Question: I am trying to extract few fields from an event log using rex command and display the fields in a tabular format.
This is my log:
'LOG_LEVEL="INFO" MESSAGE="Type_of_Call = Sample Call LOB = F Date/Time_Stamp = 2022-10-10T21:10:53.900129 Policy_Number = 12-AB-1234-5 Requester_Id = A1231301 Last_Name = SAMPLE State = IL City = Chicago Zip 12345" APPLICATION_VERSION="appVersion_IS_UNDEFINED"'
Fields that I want to extract are: Type_of_Call, LOB, Date/Time_Stamp, Policy_Number, Requester_Id, Last_Name, State, City, Zip
This is my splunk rex command:
'''
rex field=_raw "Type_of_Call\s*=\s*(?<Type_Of_Call>\w+)\s+Call\s+LOB\s*=\s*(?<LOB>\w+)\s+Date/Time_Stamp\s*=\s*(?<Date_Time_Stamp>[0-9TZ.:-]+)\s+Policy_Number\s*=\s*(?<Policy_Number>[\w-]+)\s+Requestor_Id\s*=\s*(?<Requestor_Id>\w+)\s+Last_Name\s*=\s*(\w+)\s+State\s*=\s*(?<State>\w+)"
| table msg "Type of Call" "LOB" "Date/Time Stamp" "Policy Number" "Requester Id" "LastName" "State"
'''
The issue that I am having is that Only LOB field and State field come back with values, State field for some reason is adding an escape character and pulling the last "
This is what the results look like:
Can someone please help
If changing the logs itself could be a fix then i can do that as well
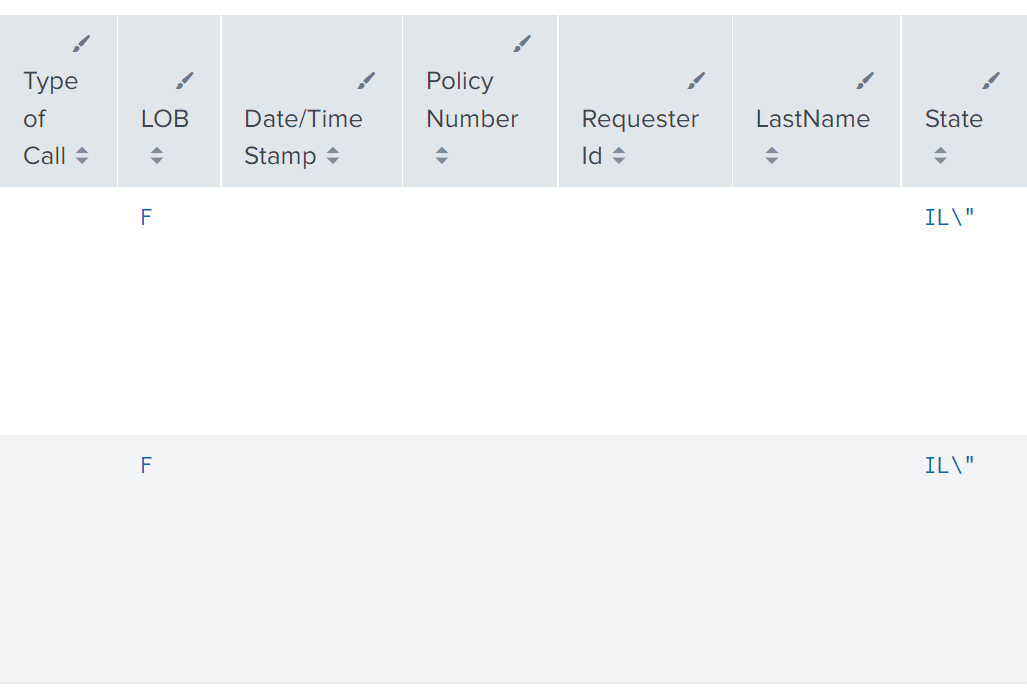
Answer: In addition to what @Mads Hansen offered, the slash in "Date/Time_Stamp" must be escaped. Try this regex:
'Type_of_Call\s*=\s*(?<Type_Of_Call>\w+)\s+Call\s+LOB\s*=\s*(?<LOB>\w+)\s+Date\/Time_Stamp\s*=\s*(?<Date_Time_Stamp>[0-9TZ.:-]+)\s+Policy_Number\s*=\s*(?<Policy_Number>[\w-]+)\s+Requester_Id\s*=\s*(?<Requestor_Id>\w+)\s+Last_Name\s*=\s*(\w+)\s+State\s*=\s*(?<State>\w+)'